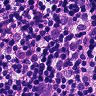
Metastatic tissue present: yes